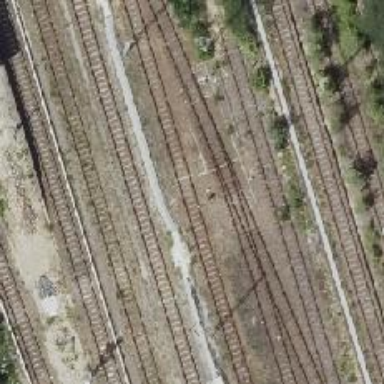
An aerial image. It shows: Railway signal.